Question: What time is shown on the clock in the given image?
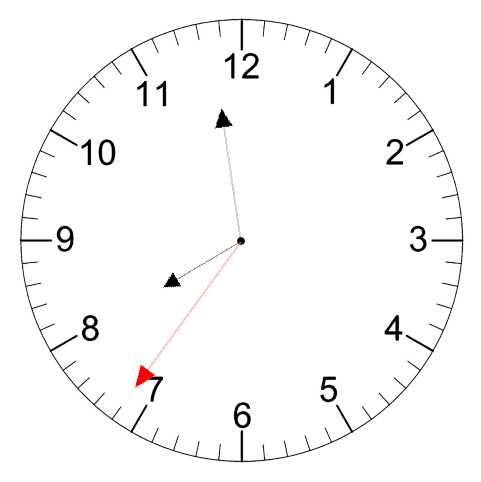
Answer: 07:58:36